Brain MRI, t2w sequence, axial 2D slice.
Patient: age 43, sex F, weight 78 kg, height 1.78 m
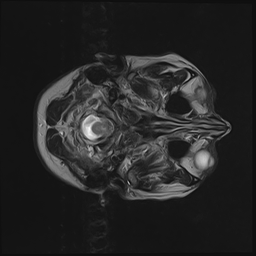